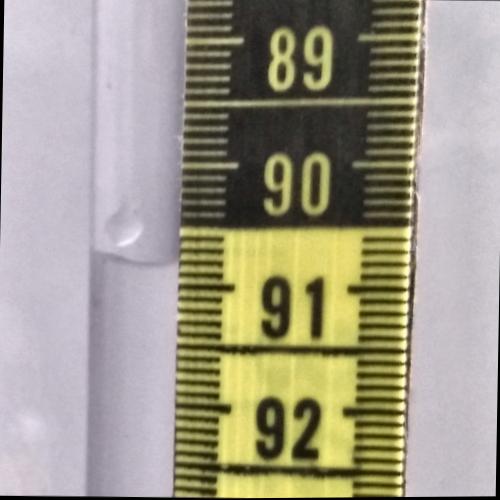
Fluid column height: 90.8 cm